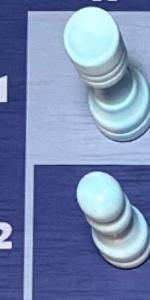
Label: Pawn_White